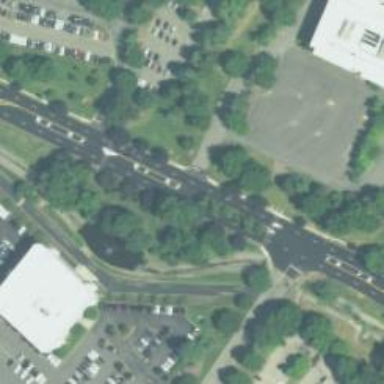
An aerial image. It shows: Marked road crossing.